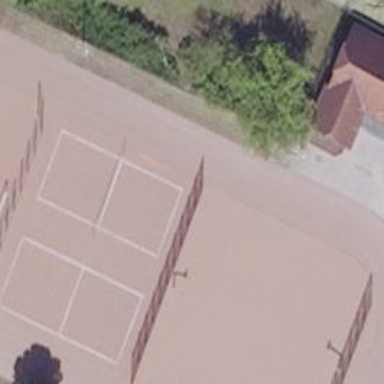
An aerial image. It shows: Volleyball court on pitch meant for leisure land.